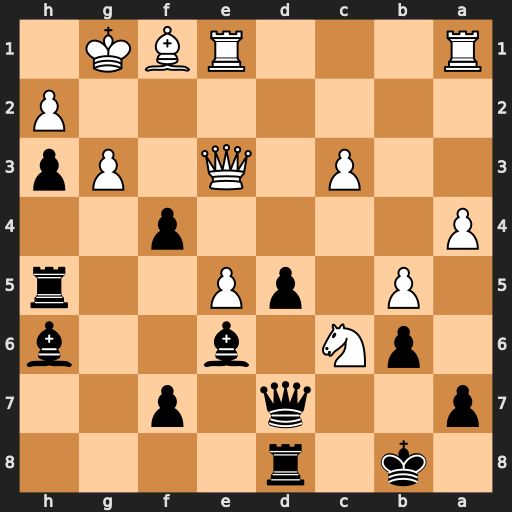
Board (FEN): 1k1r4/p2q1p2/1pN1b2b/1P1pP2r/P4p2/2P1Q1Pp/7P/R3RBK1
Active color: b
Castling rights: -
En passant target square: -
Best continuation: Qxc6 bxc6 fxe3